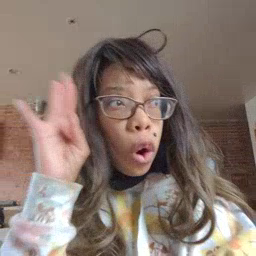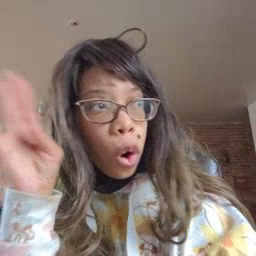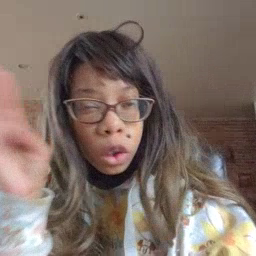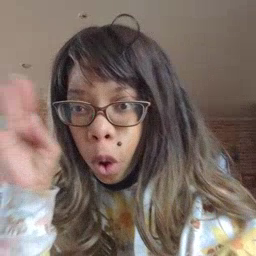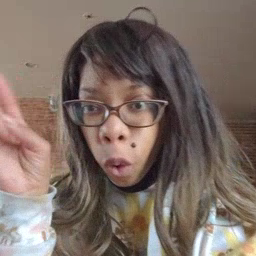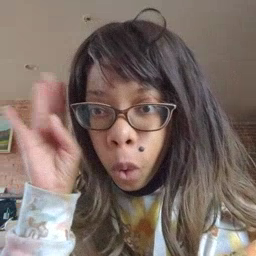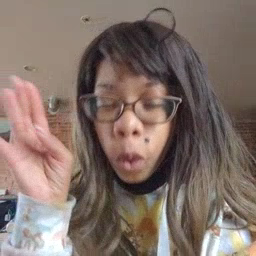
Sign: hello